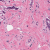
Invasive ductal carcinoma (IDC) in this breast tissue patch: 1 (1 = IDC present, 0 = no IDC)